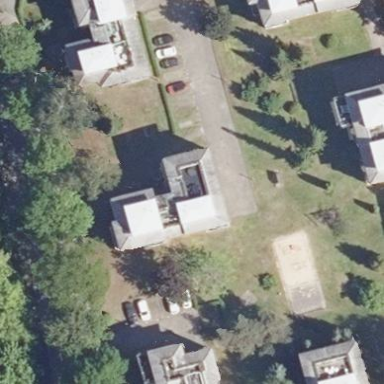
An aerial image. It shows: Hipped-roof building with apartments.